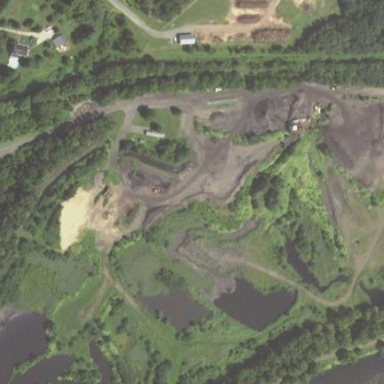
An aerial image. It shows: Quarry area.